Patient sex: F
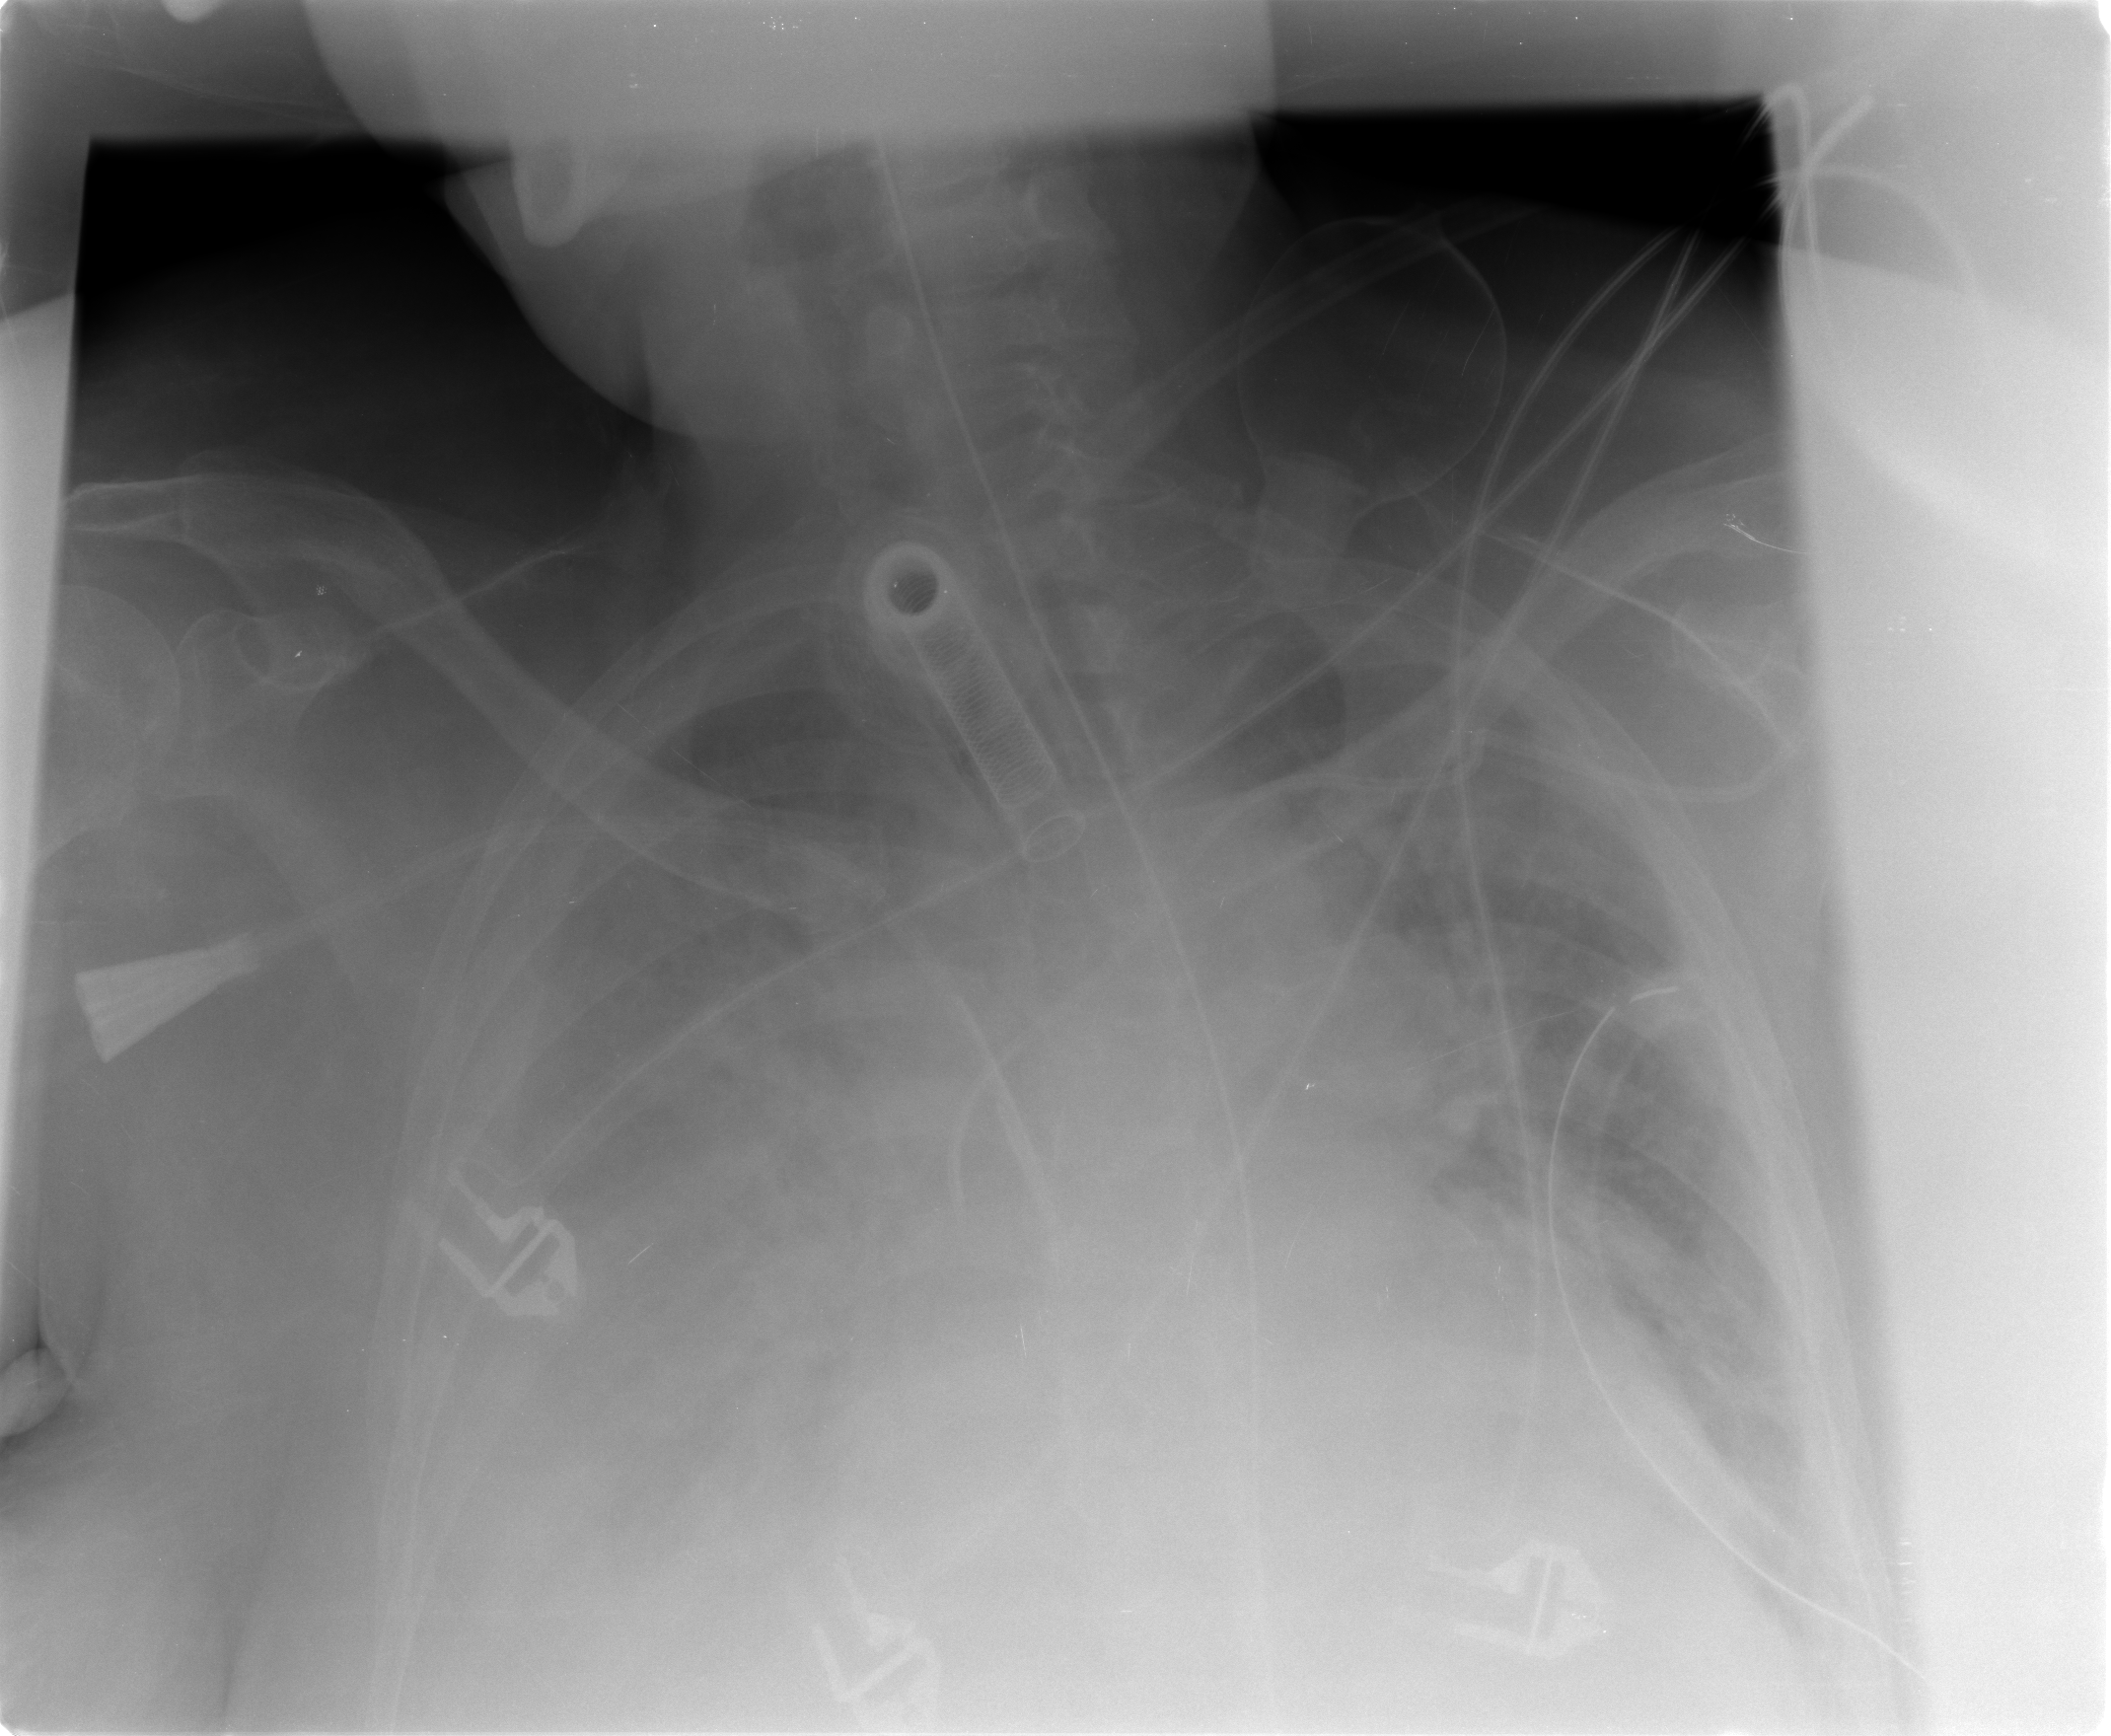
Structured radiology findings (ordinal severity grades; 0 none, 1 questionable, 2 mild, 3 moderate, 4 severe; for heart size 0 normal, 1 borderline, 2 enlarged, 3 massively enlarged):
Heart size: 2
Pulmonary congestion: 3
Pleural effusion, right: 4
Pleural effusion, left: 3
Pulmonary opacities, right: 3
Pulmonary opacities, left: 3
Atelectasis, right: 4
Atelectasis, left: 3